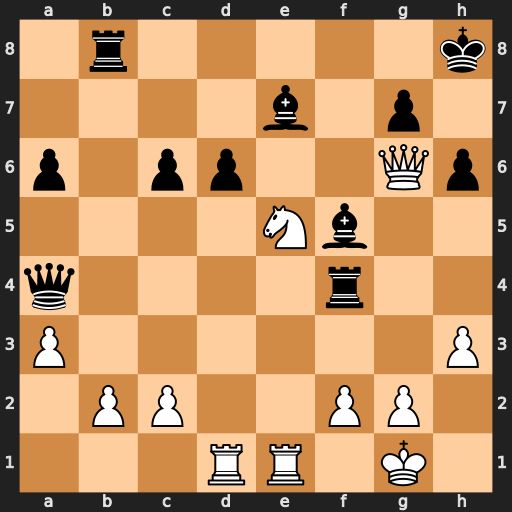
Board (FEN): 1r5k/4b1p1/p1pp2Qp/4Nb2/q4r2/P6P/1PP2PP1/3RR1K1
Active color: w
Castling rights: -
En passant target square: -
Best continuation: Nf7+ Kg8 Nxh6+